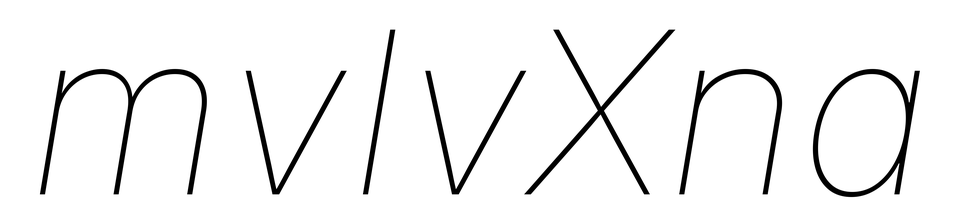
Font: Inter-Italic_Thin_Italic